Aerial crown-view tile of a tropical tree (Barro Colorado Island, Panama), acquired 20250818:
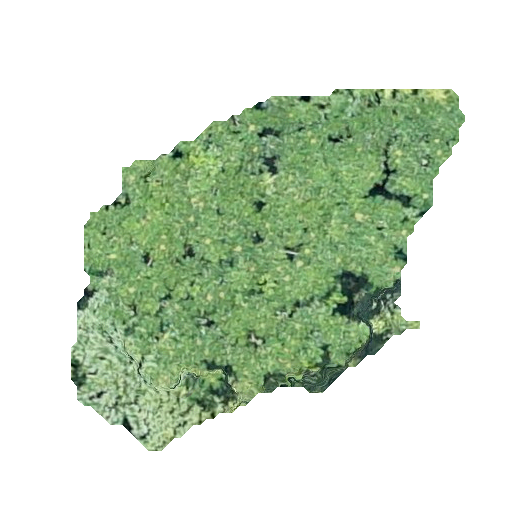
Species: Zanthoxylum ekmanii
GBIF accepted scientific name: Zanthoxylum ekmanii
Crown area: 133.838 m²